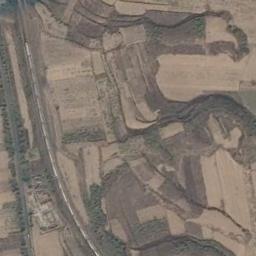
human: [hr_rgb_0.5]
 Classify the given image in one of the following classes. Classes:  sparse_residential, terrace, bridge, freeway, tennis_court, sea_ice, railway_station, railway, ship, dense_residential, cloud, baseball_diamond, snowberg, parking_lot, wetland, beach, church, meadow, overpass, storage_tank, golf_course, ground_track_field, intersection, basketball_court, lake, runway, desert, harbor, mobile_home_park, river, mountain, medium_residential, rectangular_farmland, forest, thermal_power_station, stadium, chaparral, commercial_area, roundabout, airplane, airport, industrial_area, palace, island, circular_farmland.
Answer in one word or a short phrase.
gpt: terrace